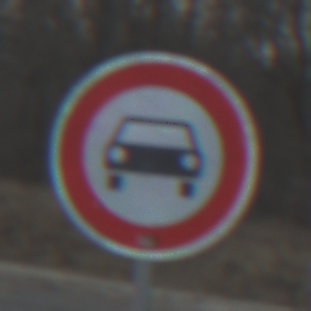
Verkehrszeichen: VerbotKraftwagen
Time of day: SunriseSunset
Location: Outdoor (RoadRail)
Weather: PartlyCloudy
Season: NotSpecified
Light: Natural